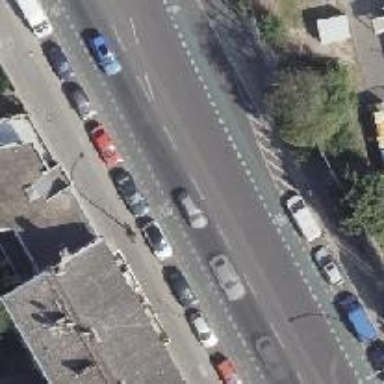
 and there is parking on the right lane."